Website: macys
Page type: billing-address
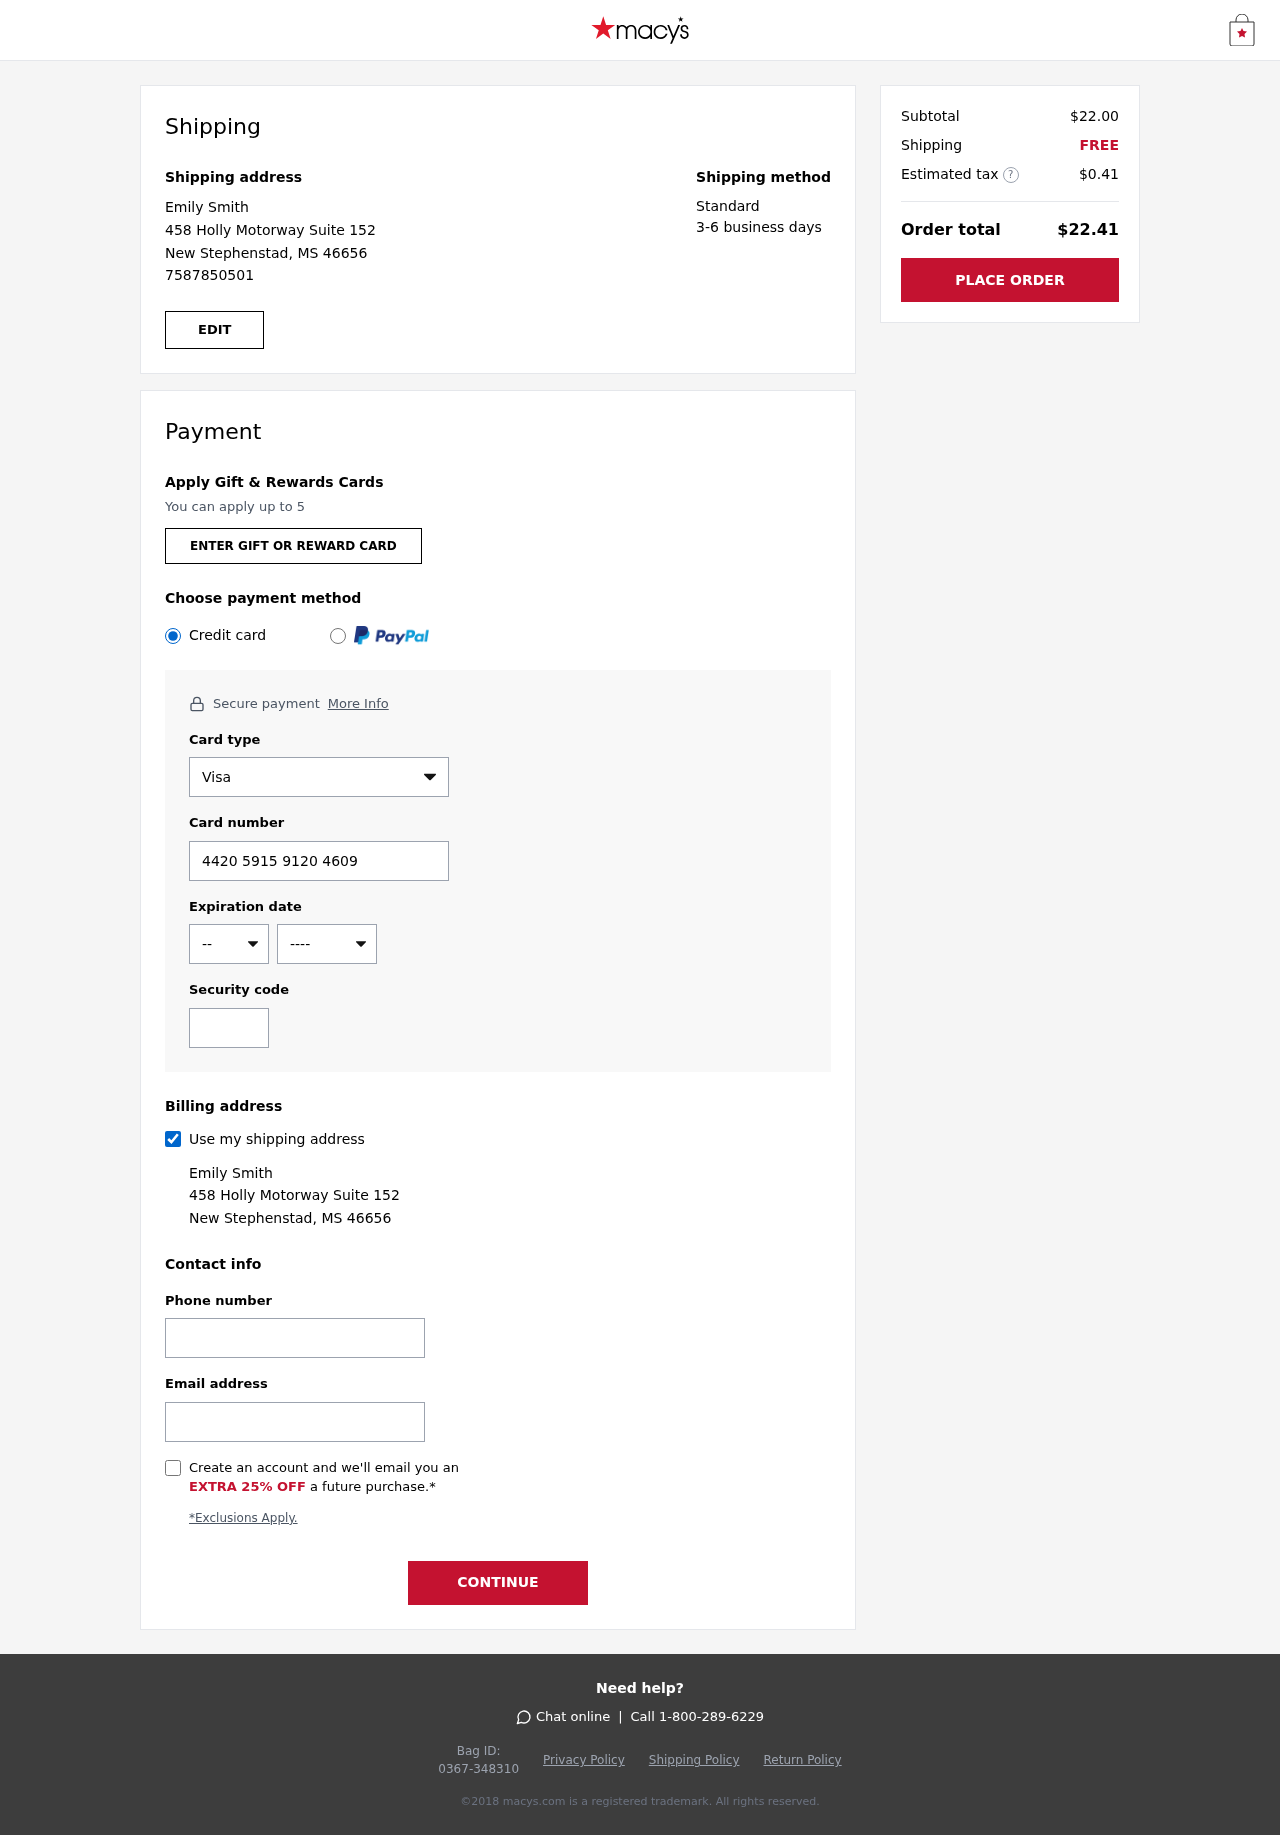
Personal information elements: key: PII_CARD_CVV
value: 532
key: PII_CARD_EXPIRY_MONTH
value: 10
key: PII_CARD_EXPIRY_YEAR
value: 26
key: PII_CARD_NUMBER
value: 4420 5915 9120 4609
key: PII_CARD_TYPE
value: Visa
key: PII_EMAIL
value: emilysmith@hotmail.com
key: PII_FULLNAME
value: Emily Smith
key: PII_PHONE
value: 7587850501
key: PII_STREET
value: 458 Holly Motorway Suite 152
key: PII_CITY_STATE_ZIP
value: New Stephenstad, MS 46656
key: PII_FIRSTNAME
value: Emily
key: PII_LASTNAME
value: Smith
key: PII_FULLNAME2
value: Emily Smith
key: PII_FULLNAME3
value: Emily Smith
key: PII_FIRSTNAME2
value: Emily
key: PII_FIRSTNAME3
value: Emily
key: PII_LASTNAME2
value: Smith
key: PII_LASTNAME3
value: Smith
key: PII_FIRSTNAME_DERIVED
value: Emily
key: PII_LASTNAME_DERIVED
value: Smith
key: PII_FULLNAME_DERIVED
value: Emily Smith
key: PII_NAME_FULL_DERIVED
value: Emily Smith
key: PII_STREET2
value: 458 Holly Motorway Suite 152
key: PII_PHONE2
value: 7587850501
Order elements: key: ORDER_SUBTOTAL
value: $22.00
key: ORDER_SHIPPING_COST
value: FREE
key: ORDER_TAX
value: $0.41
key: ORDER_TOTAL
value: $22.41